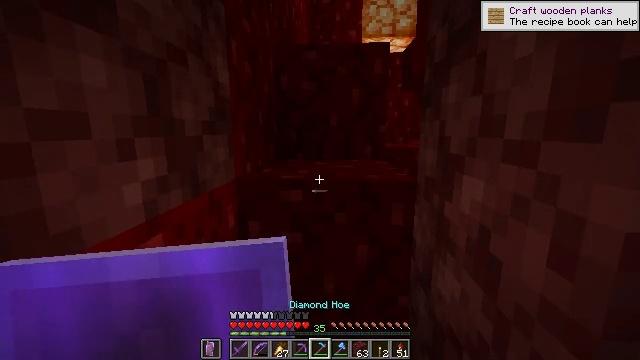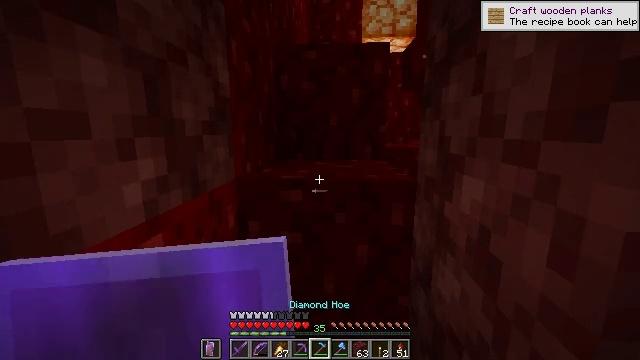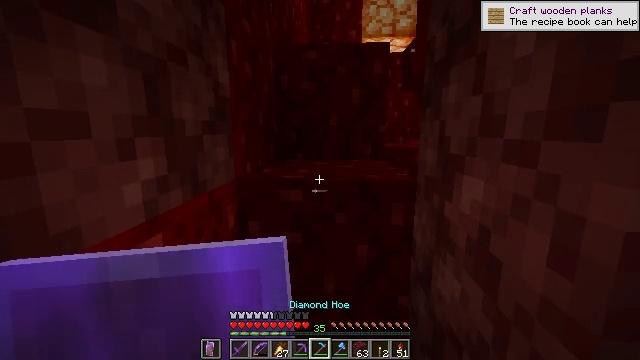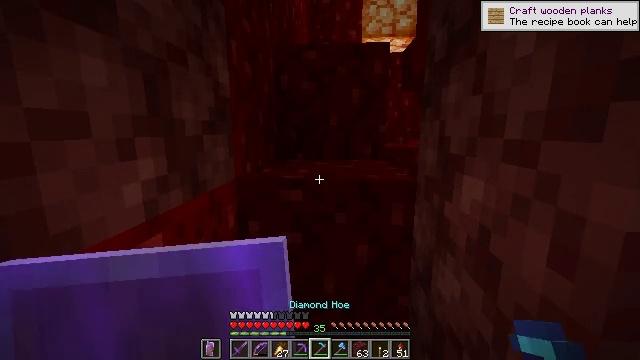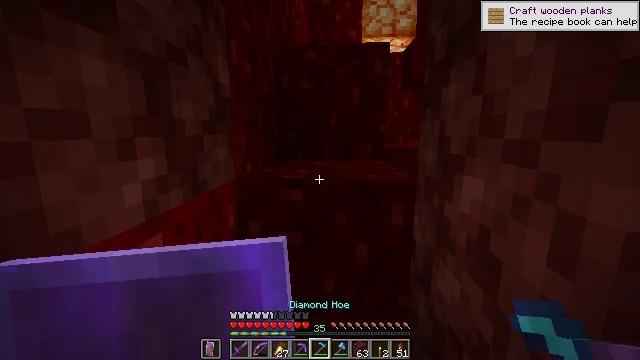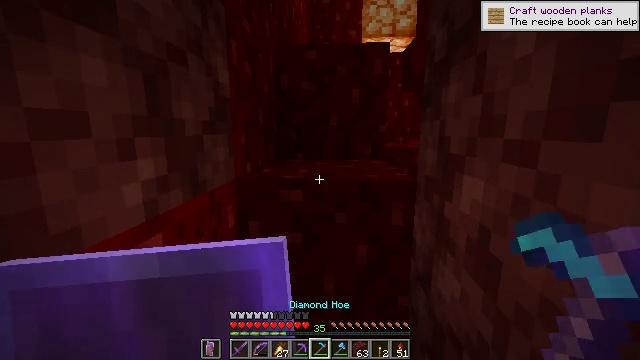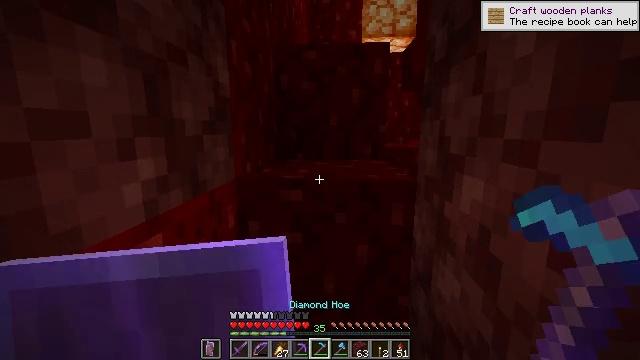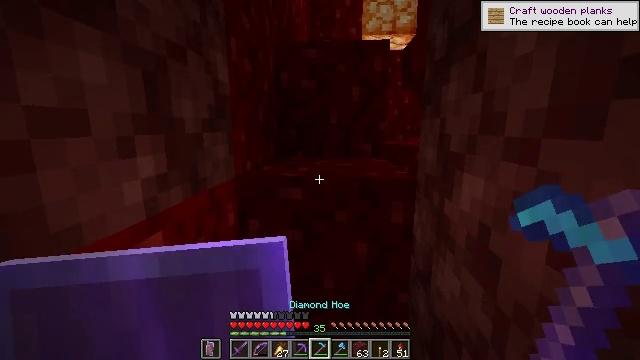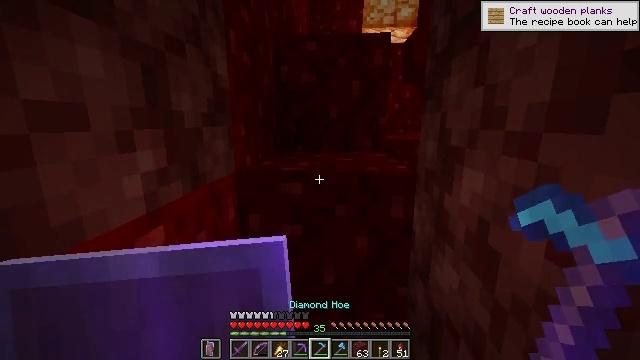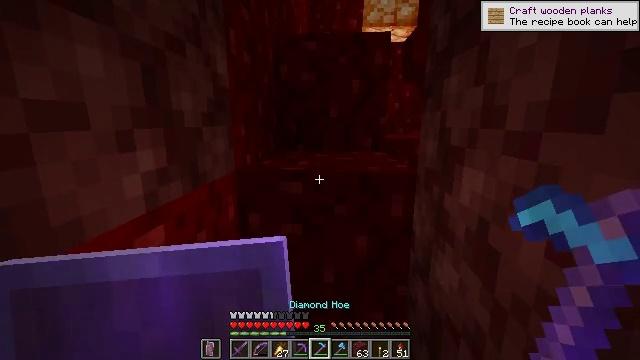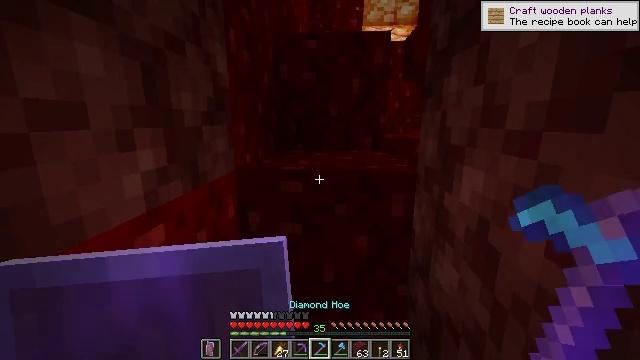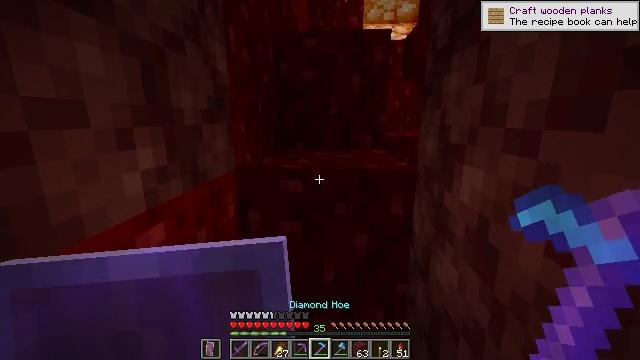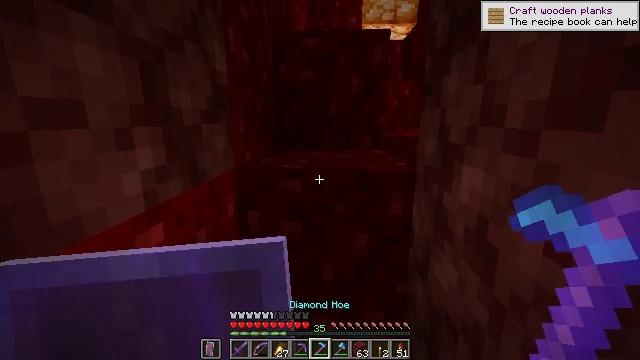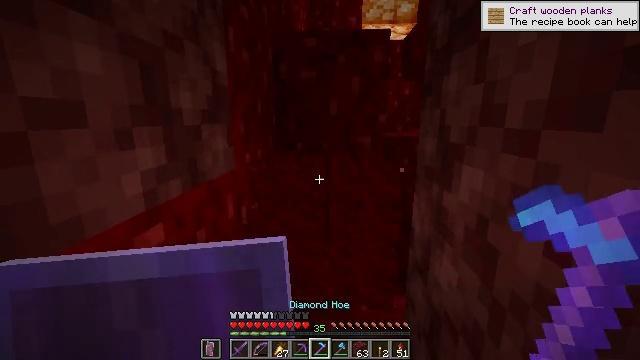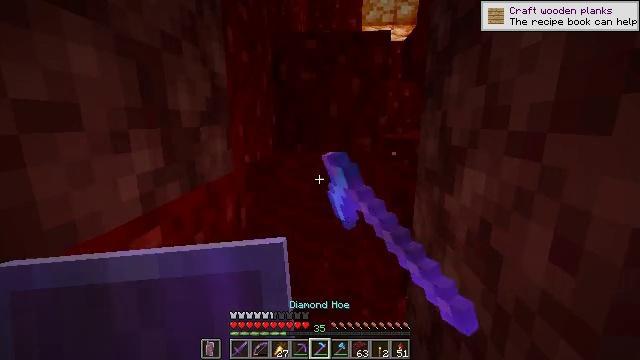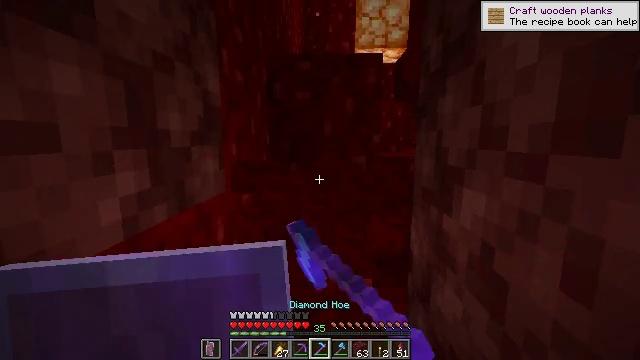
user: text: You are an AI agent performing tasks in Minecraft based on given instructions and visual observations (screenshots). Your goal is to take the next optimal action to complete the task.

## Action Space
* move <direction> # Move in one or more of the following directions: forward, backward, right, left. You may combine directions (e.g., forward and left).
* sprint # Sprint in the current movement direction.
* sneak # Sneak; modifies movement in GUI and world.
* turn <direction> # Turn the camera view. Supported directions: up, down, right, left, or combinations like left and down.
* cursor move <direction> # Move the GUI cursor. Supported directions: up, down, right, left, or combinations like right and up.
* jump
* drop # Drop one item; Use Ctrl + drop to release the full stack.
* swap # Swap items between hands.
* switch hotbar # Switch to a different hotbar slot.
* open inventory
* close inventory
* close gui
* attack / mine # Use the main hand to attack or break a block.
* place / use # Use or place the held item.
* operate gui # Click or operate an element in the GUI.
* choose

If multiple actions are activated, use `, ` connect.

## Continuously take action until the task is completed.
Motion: motion action
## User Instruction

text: Mine the nether wart block in the Nether.
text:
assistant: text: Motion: sneak
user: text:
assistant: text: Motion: sneak
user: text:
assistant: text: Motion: sneak
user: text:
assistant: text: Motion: sneak
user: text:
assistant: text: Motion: sneak
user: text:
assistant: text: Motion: sneak
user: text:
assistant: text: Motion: sneak
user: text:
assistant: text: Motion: sneak, turn down
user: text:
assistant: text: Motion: sneak
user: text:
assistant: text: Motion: sneak
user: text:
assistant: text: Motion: sneak
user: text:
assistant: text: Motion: sneak
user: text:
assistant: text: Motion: sneak, attack / mine
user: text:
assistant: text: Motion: move forward, sneak, attack / mine
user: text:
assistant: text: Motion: move forward, sneak, turn right and up, attack / mine
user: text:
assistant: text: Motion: move forward, sneak, turn up, attack / mine
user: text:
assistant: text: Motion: move forward, sneak, turn up, attack / mine
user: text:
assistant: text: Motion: move forward, sneak, turn up, attack / mine
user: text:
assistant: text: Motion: move forward, sneak, attack / mine
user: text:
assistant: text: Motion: move forward, sneak, attack / mine
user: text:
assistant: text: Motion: move forward, sneak, attack / mine
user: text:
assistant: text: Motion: move forward, sneak, attack / mine
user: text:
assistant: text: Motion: move forward, sneak, turn down, attack / mine
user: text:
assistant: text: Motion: move forward, sneak, turn down, attack / mine
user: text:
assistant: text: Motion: move forward, sneak, turn down, attack / mine
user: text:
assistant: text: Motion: move forward, sneak, turn down
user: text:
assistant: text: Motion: move forward, sneak
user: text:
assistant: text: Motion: move forward, sneak
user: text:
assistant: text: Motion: move forward, sneak
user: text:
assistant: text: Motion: move forward, sneak